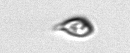
Label: Cryptophyta